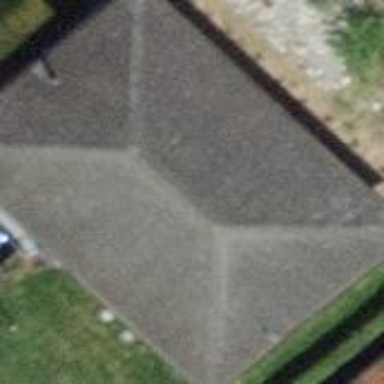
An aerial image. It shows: Simple house.